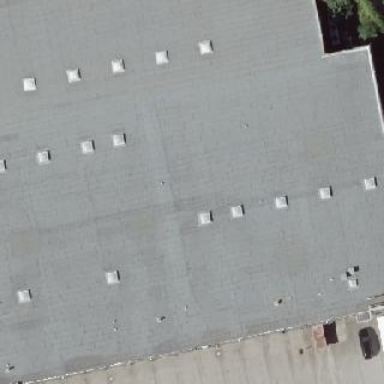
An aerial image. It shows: Warehouse.